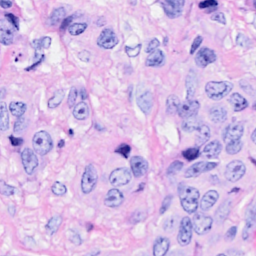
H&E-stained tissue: Breast